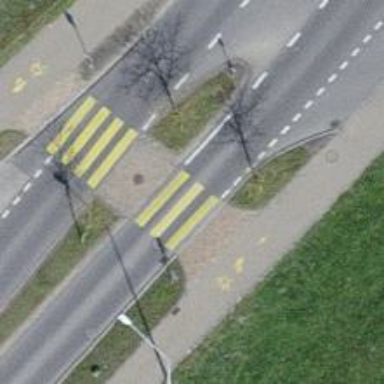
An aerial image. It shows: Uncontrolled zebra crossing with central island.